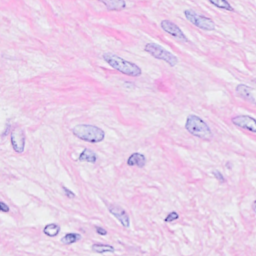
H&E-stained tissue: Breast